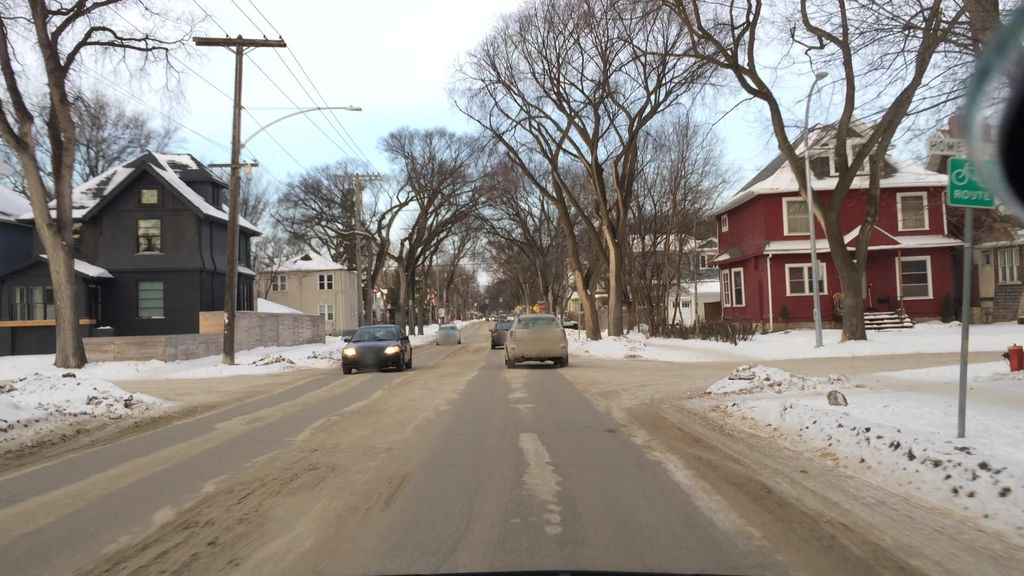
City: winnipeg